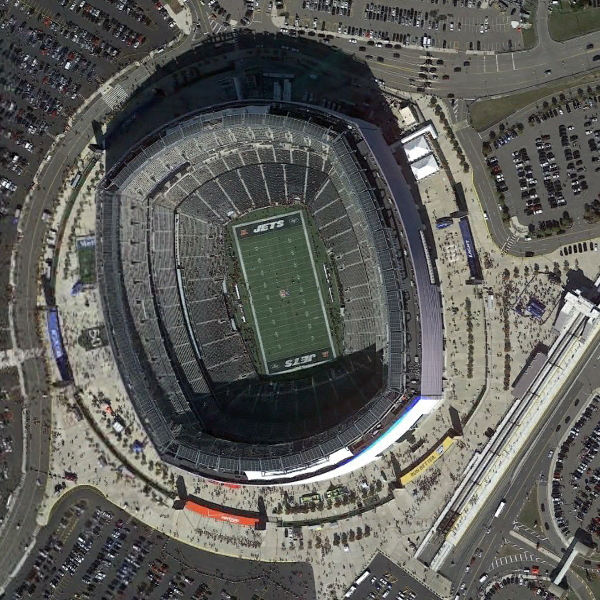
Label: Stadium